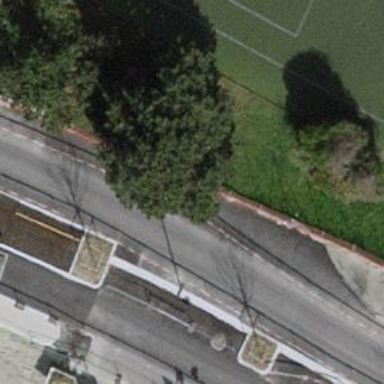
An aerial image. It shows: Asphalt sidewalk.